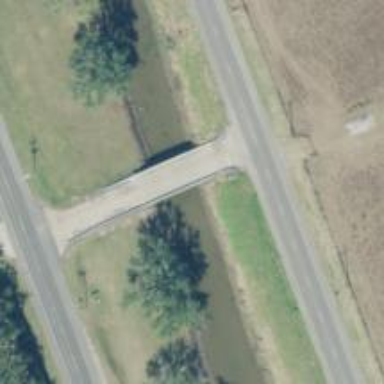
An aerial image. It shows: Residential road with bridge.